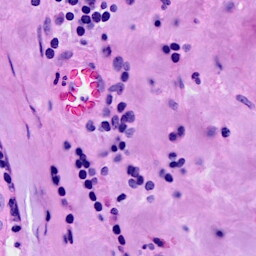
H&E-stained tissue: Breast